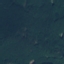
Label: Forest